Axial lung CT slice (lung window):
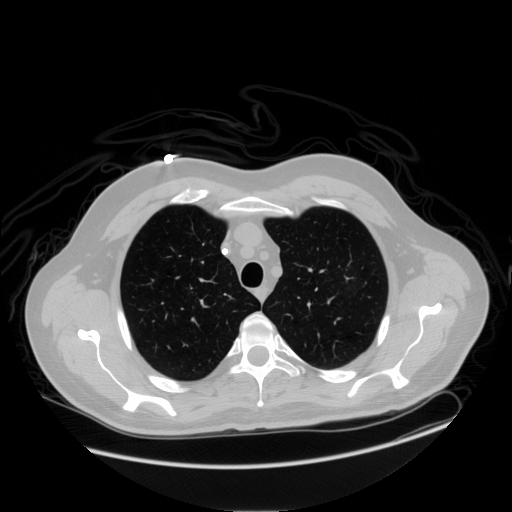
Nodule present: no